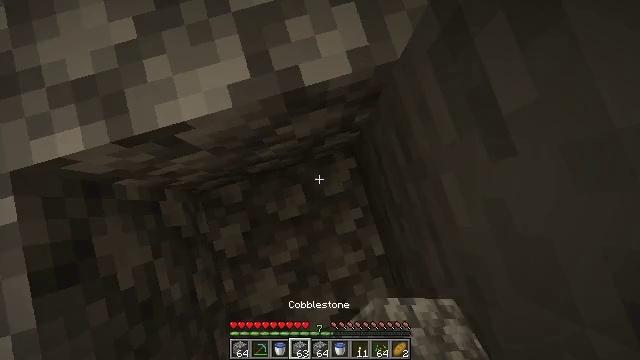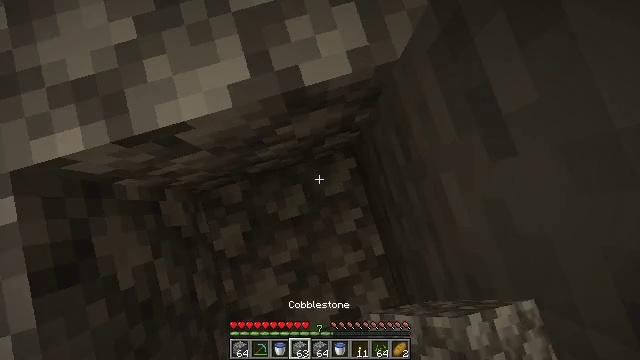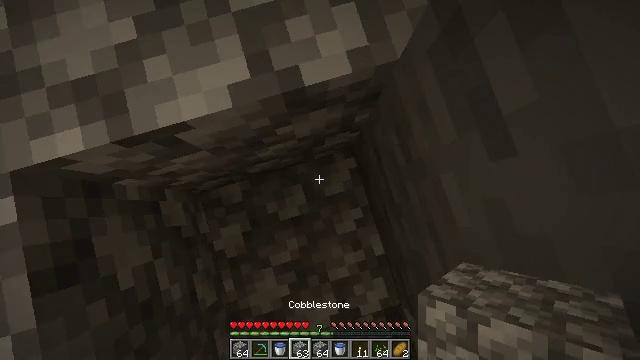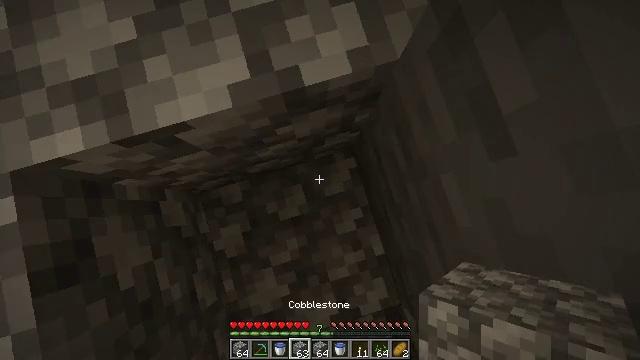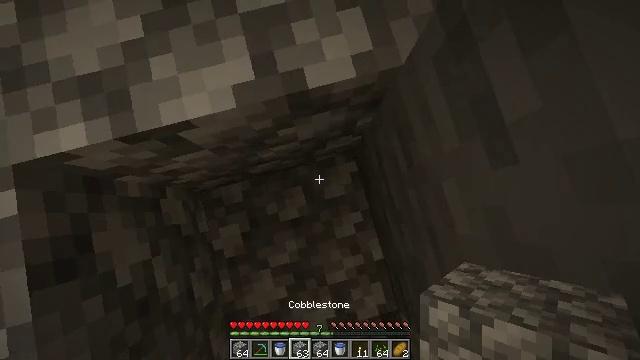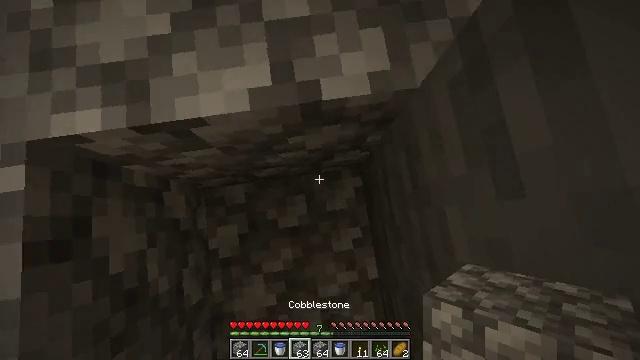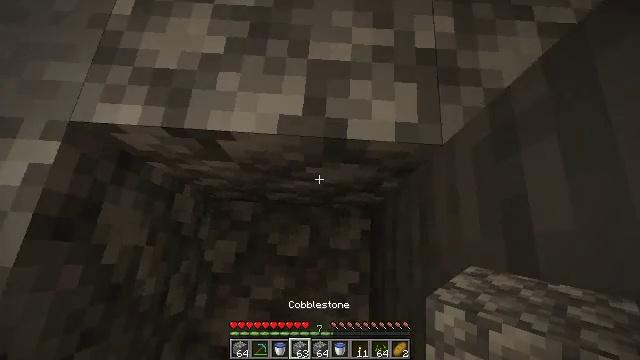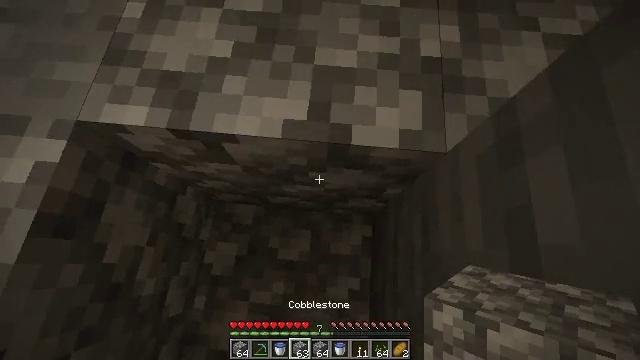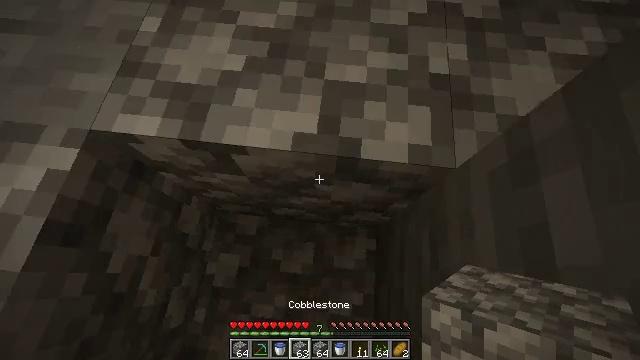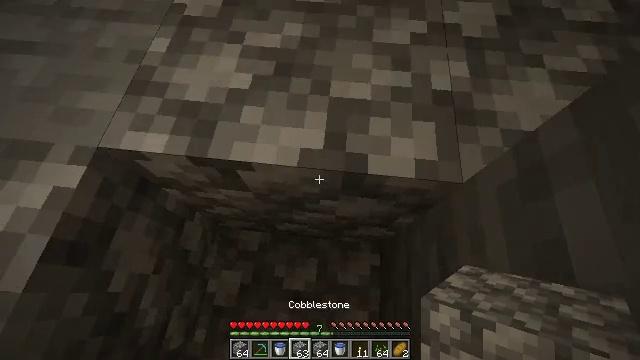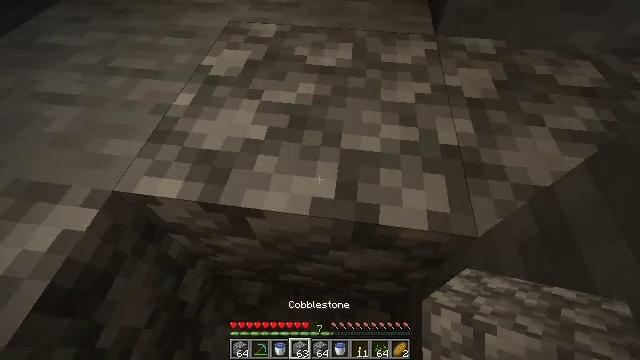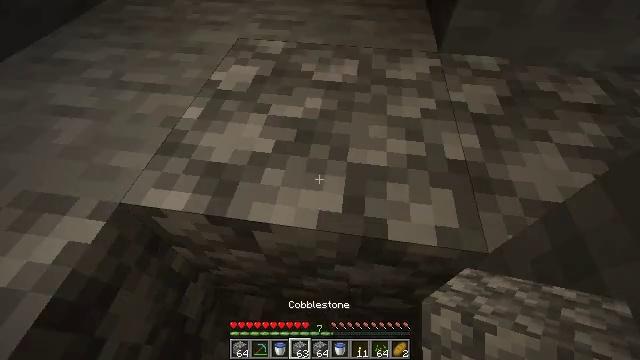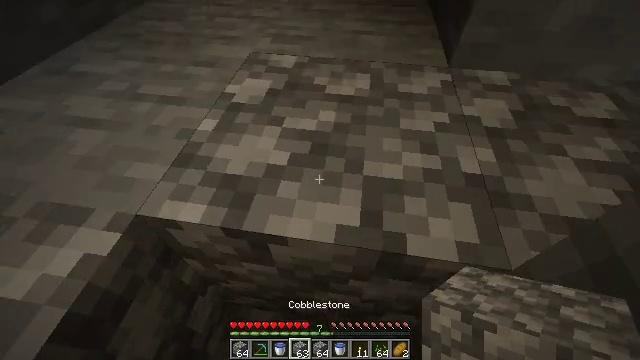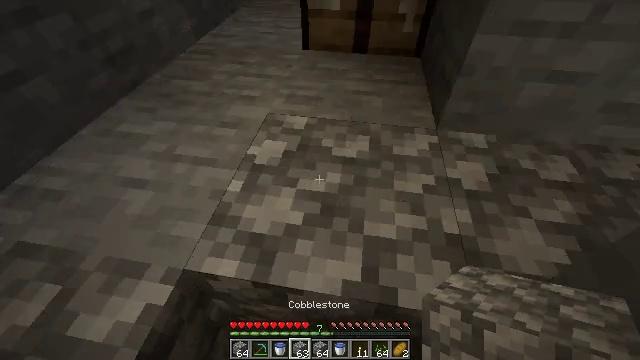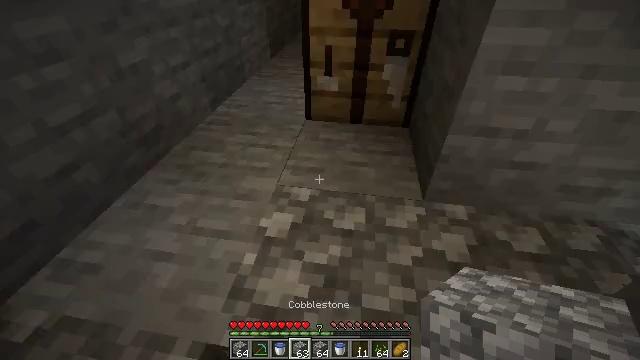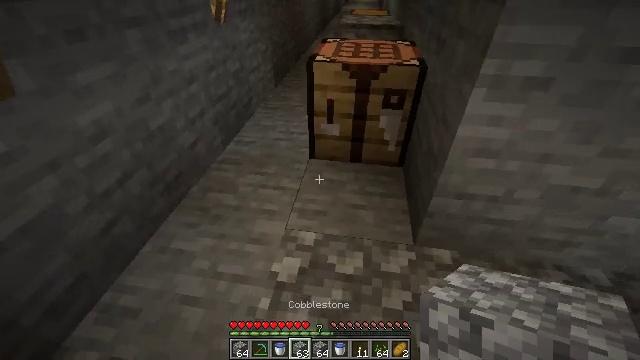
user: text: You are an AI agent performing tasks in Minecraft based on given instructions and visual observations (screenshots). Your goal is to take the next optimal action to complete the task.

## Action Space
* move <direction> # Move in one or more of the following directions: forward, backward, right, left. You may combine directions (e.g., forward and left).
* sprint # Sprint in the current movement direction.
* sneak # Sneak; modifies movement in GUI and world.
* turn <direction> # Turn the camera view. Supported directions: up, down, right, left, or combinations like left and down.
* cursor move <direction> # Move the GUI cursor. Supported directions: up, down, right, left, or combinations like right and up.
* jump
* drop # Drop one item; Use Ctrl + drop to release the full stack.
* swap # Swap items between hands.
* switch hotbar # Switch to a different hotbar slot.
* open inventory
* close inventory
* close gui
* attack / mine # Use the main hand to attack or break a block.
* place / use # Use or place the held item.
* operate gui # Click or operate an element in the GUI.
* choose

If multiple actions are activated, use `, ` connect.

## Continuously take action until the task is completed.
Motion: motion action
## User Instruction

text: Reclaim the furnace for later use.
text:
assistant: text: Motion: no_op
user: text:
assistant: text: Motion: no_op
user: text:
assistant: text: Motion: no_op
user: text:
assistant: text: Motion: turn left
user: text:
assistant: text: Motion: turn left and up
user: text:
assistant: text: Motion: turn left and up
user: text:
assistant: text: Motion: move forward, turn left and up
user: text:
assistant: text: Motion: move forward, turn left and up
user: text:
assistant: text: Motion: move forward, turn up
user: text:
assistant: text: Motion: move forward, turn left and up
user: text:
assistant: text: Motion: move forward, turn up
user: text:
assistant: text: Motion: move forward, turn up
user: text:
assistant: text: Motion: move forward, turn up, jump
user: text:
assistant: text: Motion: move forward, turn up, jump
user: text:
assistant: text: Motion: move forward, jump
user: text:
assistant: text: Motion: move forward, jump
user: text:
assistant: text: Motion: move forward, turn up, jump
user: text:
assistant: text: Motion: move forward
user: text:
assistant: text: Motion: move forward, turn up
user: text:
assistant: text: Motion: turn up
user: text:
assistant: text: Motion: turn right
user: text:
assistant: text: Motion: turn right
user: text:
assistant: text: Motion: turn right
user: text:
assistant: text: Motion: turn right
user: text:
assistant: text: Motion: turn right and down
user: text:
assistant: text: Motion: turn right and down
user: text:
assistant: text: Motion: turn right and down
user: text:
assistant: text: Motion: turn right and down
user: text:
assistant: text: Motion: turn right and up
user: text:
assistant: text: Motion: turn right and up